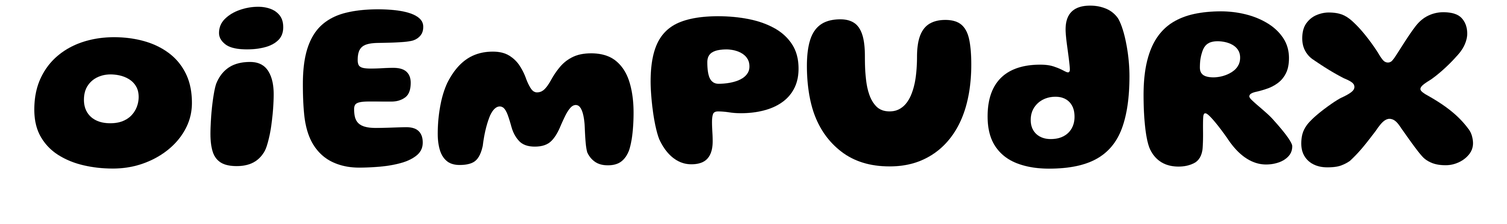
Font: Gluten_Bold